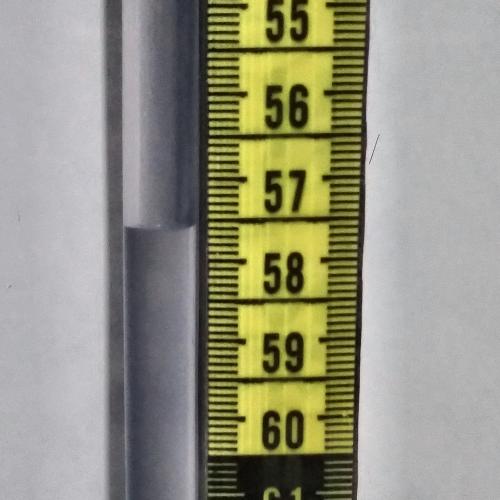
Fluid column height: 57.6 cm